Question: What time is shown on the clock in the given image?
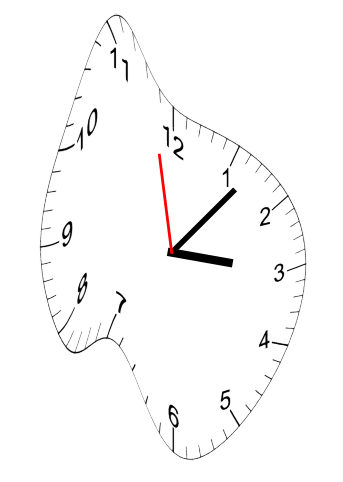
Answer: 03:06:58